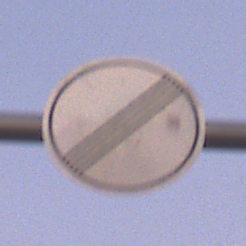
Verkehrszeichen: EndeSaemtlicherBegrenzungen
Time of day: SunriseSunset
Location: Outdoor (Nature)
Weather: PartlyCloudy
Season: NotSpecified
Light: Natural